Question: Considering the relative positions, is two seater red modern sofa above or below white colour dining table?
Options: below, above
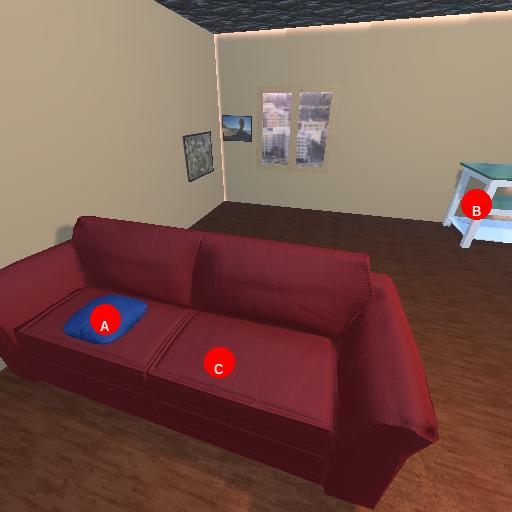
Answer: below